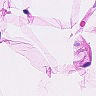
Metastatic tissue present: no